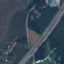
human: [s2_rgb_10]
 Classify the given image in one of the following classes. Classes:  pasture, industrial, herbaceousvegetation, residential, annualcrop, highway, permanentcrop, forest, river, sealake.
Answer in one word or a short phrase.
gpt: Highway